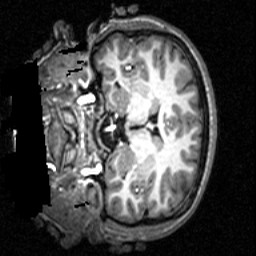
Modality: T1w
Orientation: coronal
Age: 19
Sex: male
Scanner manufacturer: siemens
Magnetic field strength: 3 T
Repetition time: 2.3 s
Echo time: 0.0021 s